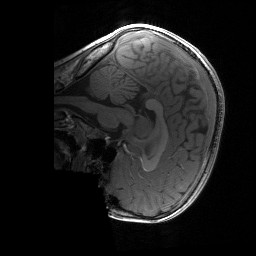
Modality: T1w
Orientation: sagittal
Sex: male
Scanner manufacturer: siemens
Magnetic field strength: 3 T
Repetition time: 1.9 s
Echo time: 0.00243 s